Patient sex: F
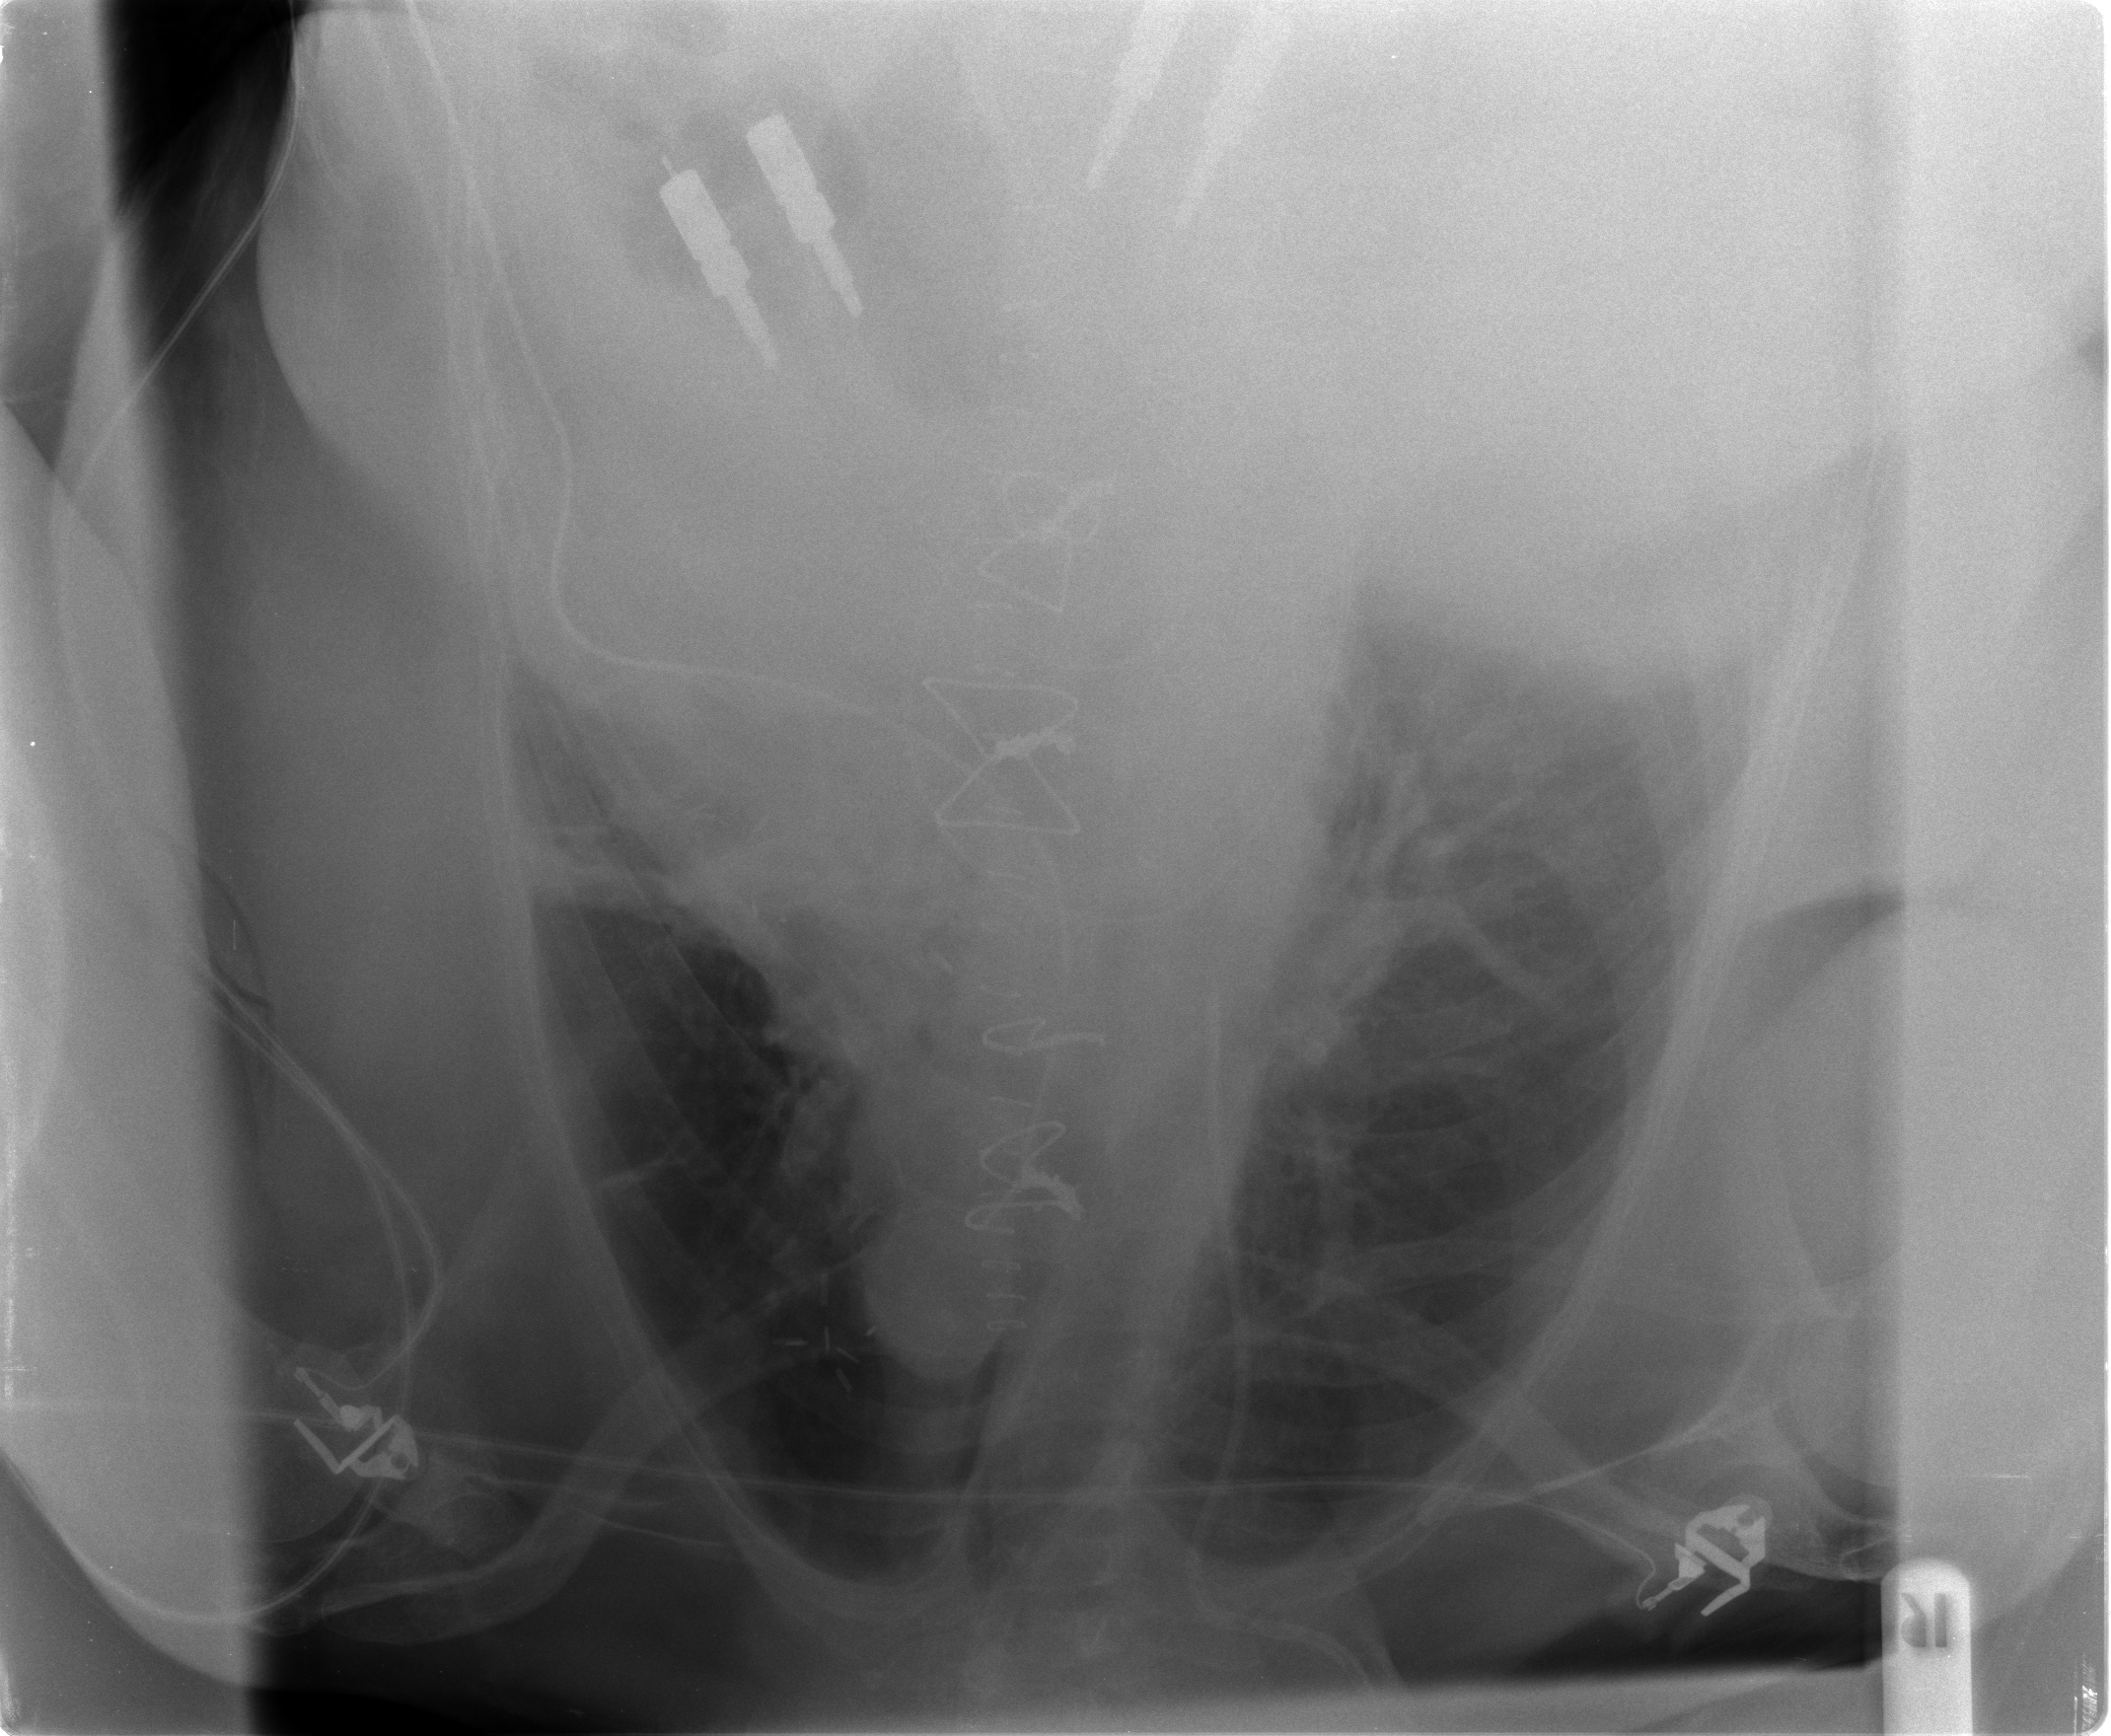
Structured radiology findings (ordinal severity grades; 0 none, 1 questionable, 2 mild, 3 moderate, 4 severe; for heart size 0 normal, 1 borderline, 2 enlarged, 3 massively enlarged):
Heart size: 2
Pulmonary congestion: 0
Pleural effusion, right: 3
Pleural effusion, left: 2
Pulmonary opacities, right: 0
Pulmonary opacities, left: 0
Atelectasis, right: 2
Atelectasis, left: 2